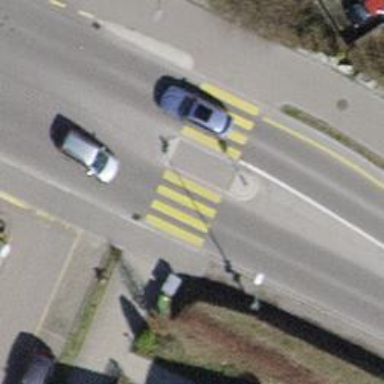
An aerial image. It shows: Uncontrolled road crossing with pedestrian island.